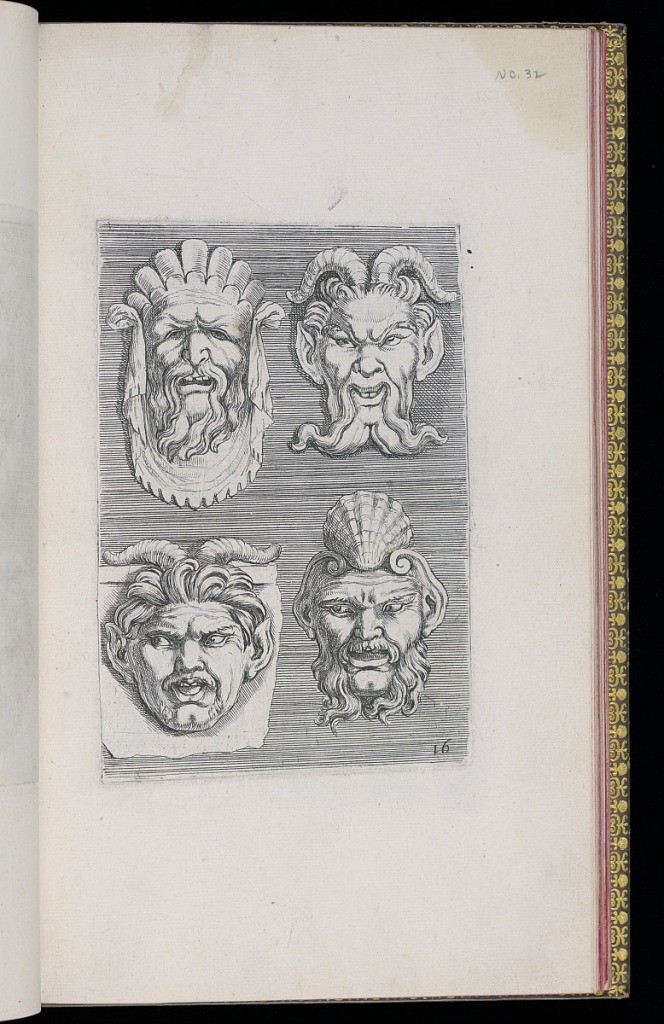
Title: Four Mask (Mascaron) Designs
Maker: D. Antoine Pierretz, French, active 1647
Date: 1648
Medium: Etching on laid paper
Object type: Print
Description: Four designs for grotesque satyr masks (mascarons) with fantastical features, male faces with beards, pointed ears, horns, shells, textiles, and headpieces. The plate is numbered.